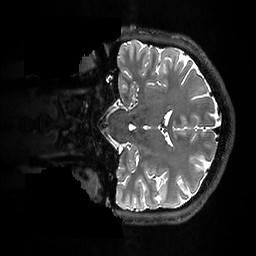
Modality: T2w
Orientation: coronal
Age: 24
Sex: male
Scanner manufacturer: ge
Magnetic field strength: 3 T
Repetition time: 3.202 s
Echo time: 0.0669 s